Question: I have survey results that is organized so that each row is one survey question. That means that one person's survey response might take up 8 rows. I want to keep all of the responses for people who scored a 0 or 1 on the questions: "Provider would recommend" or "Facility would recommend". I know how to filter those scores, but not in a way that would keep all the other rows for those records. What is the best way to write this code.

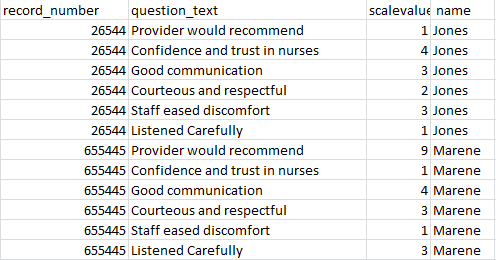
Answer: Tidyverse solutions:
'''
library(dplyr)
dat %>%
group_by(record) %>%
filter(any(question == 'provider' & value %in% 0:1)) %>%
ungroup()
# # A tibble: 3 x 3
# record question value
# <int> <fct> <int>
# 1 26544 provider 1
# 2 26544 confidence 4
# 3 26544 communication 3
dat %>%
filter(question == 'provider' & value %in% 0:1) %>%
select(record) %>%
left_join(dat, by = "record")
# Joining, by = "record"
# record question value
# 1 26544 provider 1
# 2 26544 confidence 4
# 3 26544 communication 3
'''
Data.table:
(NB: I use 'magrittr::%>%' here, normally loaded with 'dplyr' above, solely for presentation. I like the pipe-like flow of commands, but it is not difficult to adapt this to a non-'magrittr' flow.)
'''
library(data.table)
library(magrittr)
datDT[, .SD[ any(question == 'provider' & value %in% 0:1), ], by = "record" ]
# record question value
# 1: 26544 provider 1
# 2: 26544 confidence 4
# 3: 26544 communication 3
datDT[ question == 'provider' & value %in% 0:1, .(record) ] %>%
datDT[., on = "record" ]
# record question value
# 1: 26544 provider 1
# 2: 26544 confidence 4
# 3: 26544 communication 3
'''
---
Data
'''
dat <- data.frame(
record = c(26544L, 26544L, 26544L, 655445L, 655445L, 655445L),
question = rep(c("provider", "confidence", "communication"), times = 2),
value = c(1L, 4L, 3L, 9L, 1L, 4L)
)
'''